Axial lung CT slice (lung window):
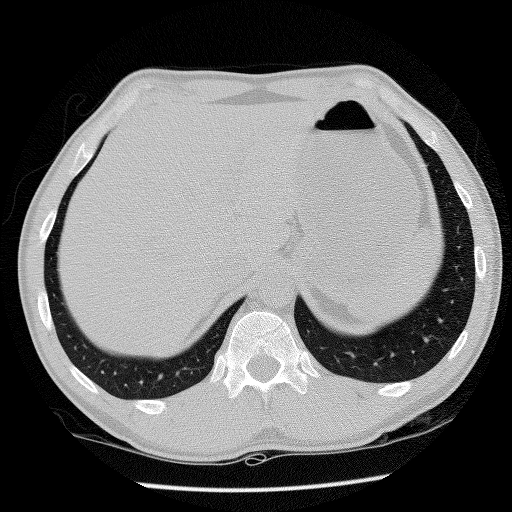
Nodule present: no